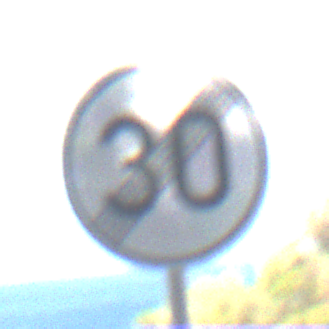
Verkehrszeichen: EndeGeschwindigkeit30
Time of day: MorningAfternoon
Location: Outdoor (Nature)
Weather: Clear
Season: NotSpecified
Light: Natural